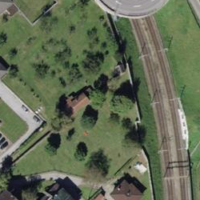
EUNIS habitat code: 55
Species observed at this site:
Chelidonium majus
Levisticum officinale